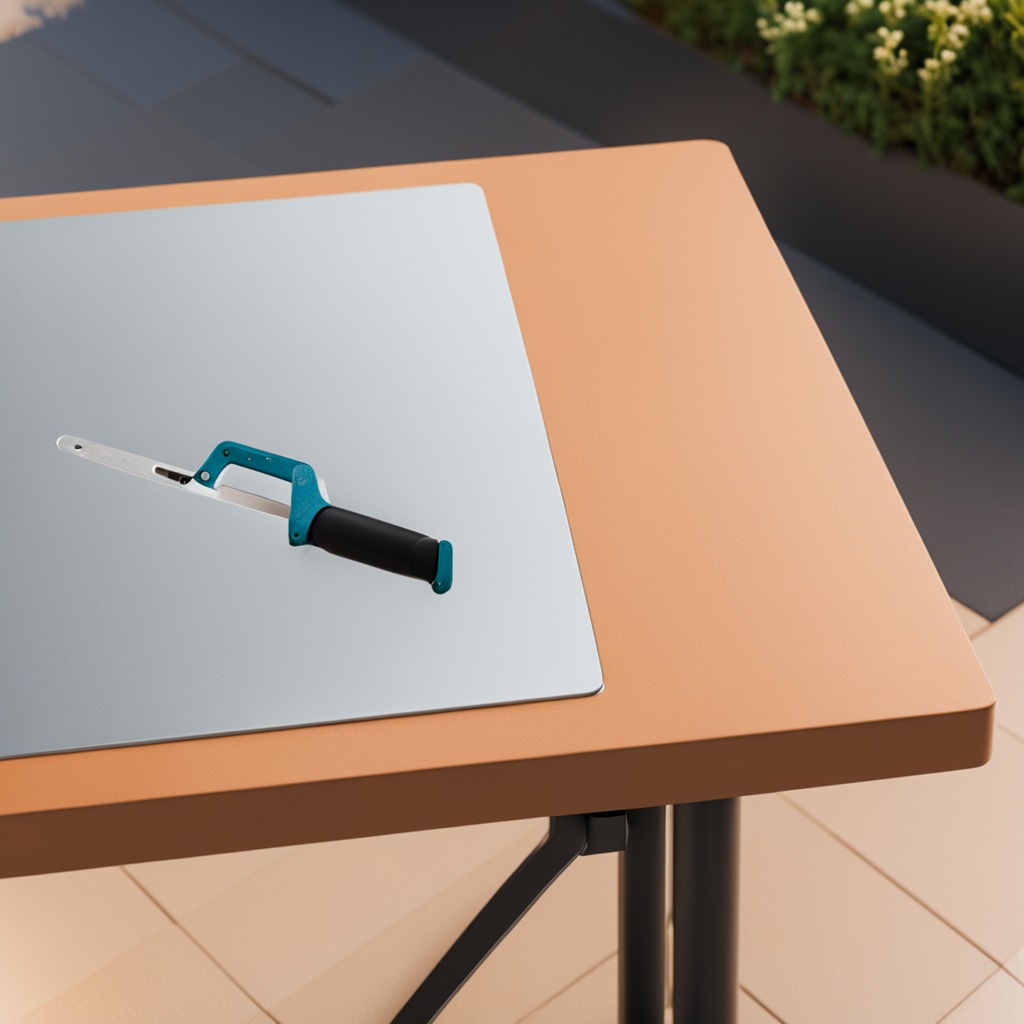
A metal saw is lying on the table.